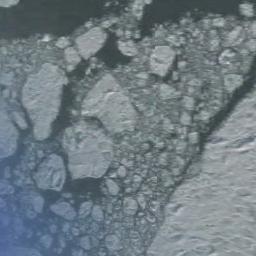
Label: sea_ice